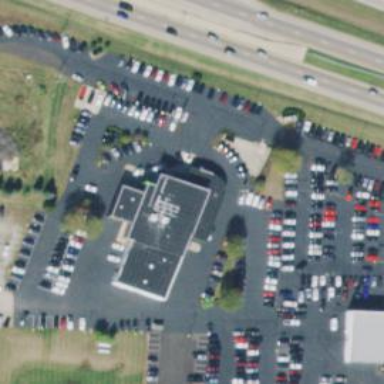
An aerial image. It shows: Car shop building.